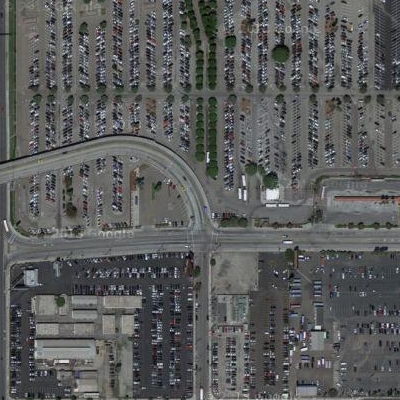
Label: Parking